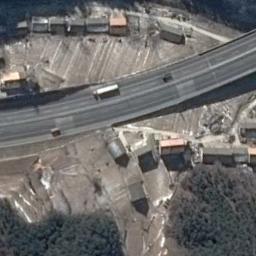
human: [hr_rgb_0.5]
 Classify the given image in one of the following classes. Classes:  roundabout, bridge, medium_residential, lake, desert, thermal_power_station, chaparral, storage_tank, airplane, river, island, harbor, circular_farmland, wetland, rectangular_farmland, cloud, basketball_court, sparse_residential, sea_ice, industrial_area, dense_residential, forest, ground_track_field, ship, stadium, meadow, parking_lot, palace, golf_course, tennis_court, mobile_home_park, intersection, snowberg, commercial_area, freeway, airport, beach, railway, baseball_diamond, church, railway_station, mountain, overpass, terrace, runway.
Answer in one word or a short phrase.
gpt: freeway